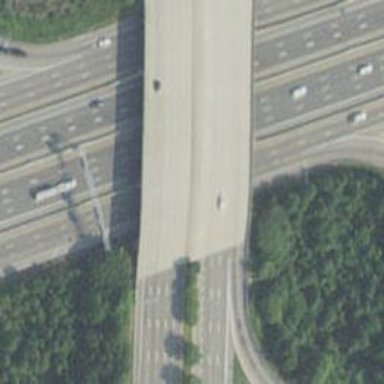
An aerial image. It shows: Motorway junction.